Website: apple
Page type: billing-address
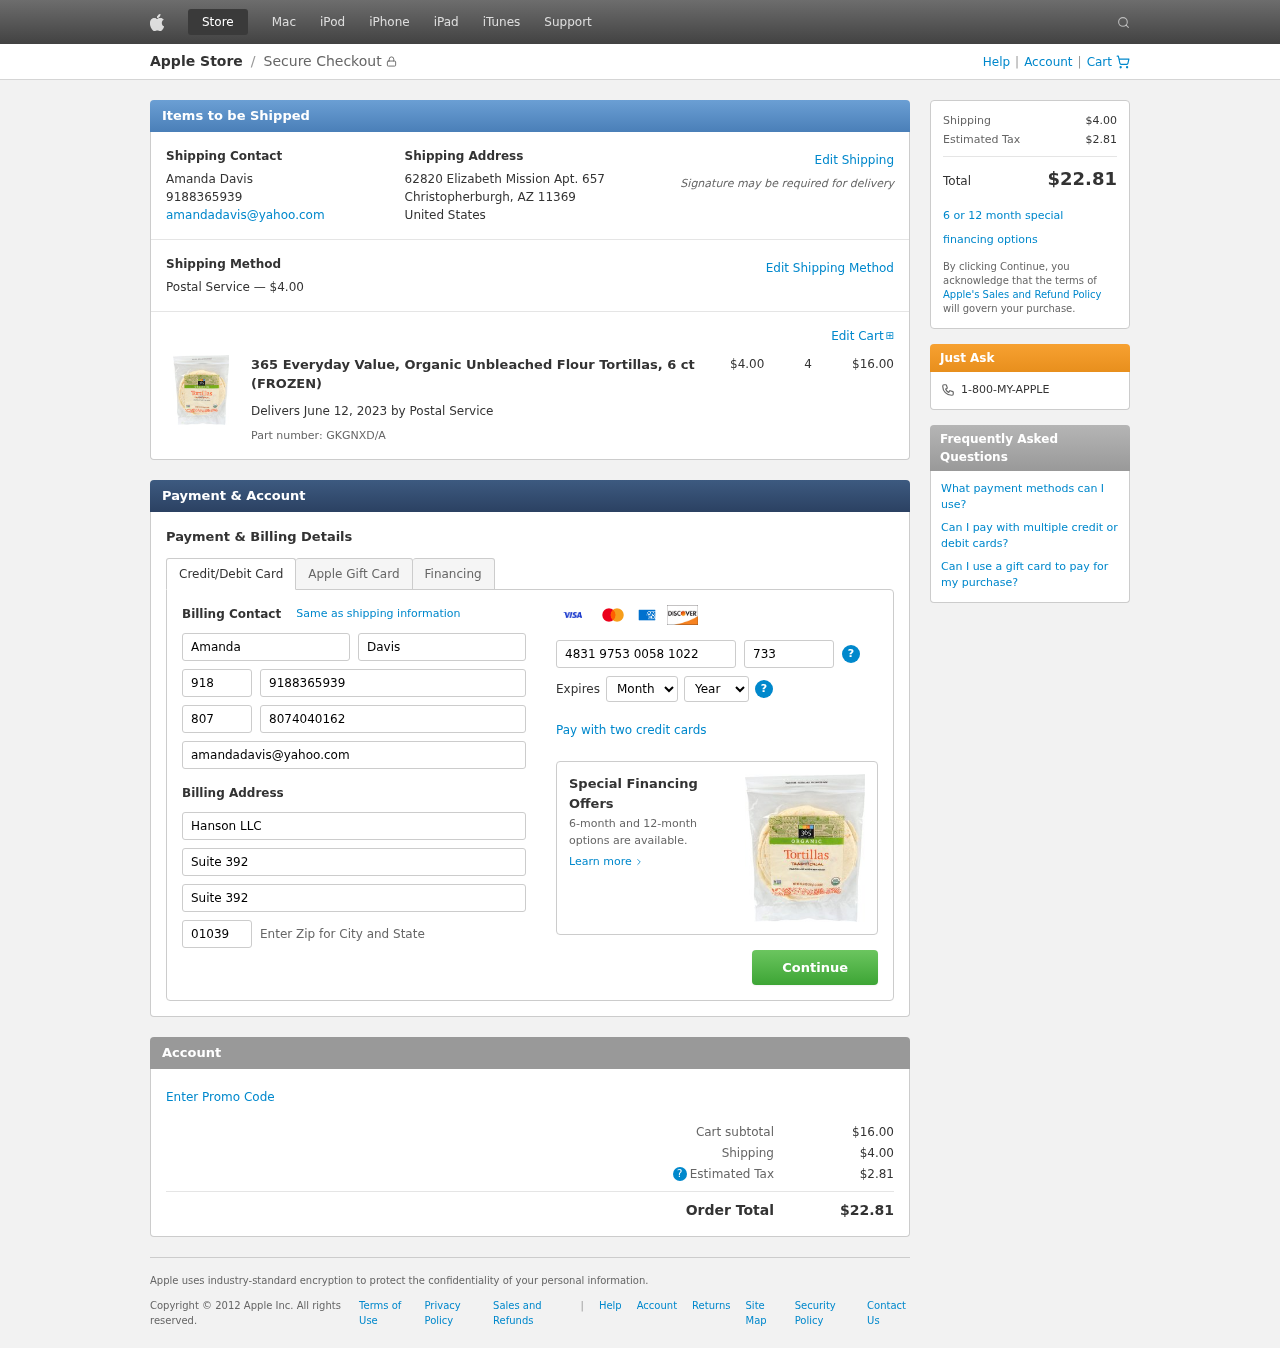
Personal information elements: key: PII_CARD_CVV
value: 733
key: PII_CARD_EXPIRY_MONTH
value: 04
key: PII_CARD_EXPIRY_YEAR
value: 29
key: PII_CARD_NUMBER
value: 4831 9753 0058 1022
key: PII_CITY_STATE_ZIP
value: Christopherburgh, AZ 11369
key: PII_COMPANY
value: Hanson LLC
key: PII_COUNTRY
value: United States
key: PII_EMAIL
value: amandadavis@yahoo.com
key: PII_FIRSTNAME
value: Amanda
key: PII_FULLNAME
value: Amanda Davis
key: PII_LASTNAME
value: Davis
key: PII_PHONE
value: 9188365939
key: PII_PHONE_ALT
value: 8074040162
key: PII_PHONE_ALT_AREA
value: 807
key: PII_PHONE_AREA
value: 918
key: PII_POSTCODE2
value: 01039
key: PII_STREET
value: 62820 Elizabeth Mission Apt. 657
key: PII_STREET2
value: Suite 392
Product elements: key: PRODUCT1_NAME
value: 365 Everyday Value, Organic Unbleached Flour Tortillas, 6 ct (FROZEN)
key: PRODUCT1_PRICE
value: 4
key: PRODUCT1_QUANTITY
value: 4
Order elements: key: ORDER_SHIPPING_COST
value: $4.00
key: ORDER_SUBTOTAL
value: $16.00
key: ORDER_DELIVERY_DATE
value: June 12, 2023
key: ORDER_PART_NUMBER
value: GKGNXD/A
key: ORDER_TAX
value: $2.81
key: ORDER_TOTAL
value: $22.81